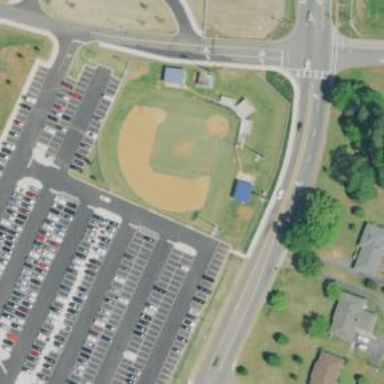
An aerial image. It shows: Baseball pitch for leisure land.